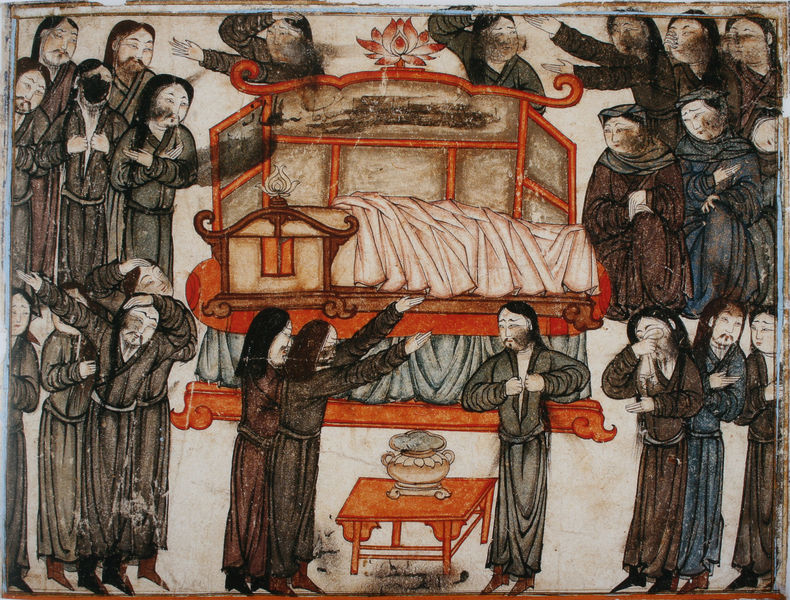
Titel: Beweinung eines Herrschers
Standort: Berlin
Institution: Staatsbibliothek Preußischer Kulturbesitz, Orientabteilung
Schlagwörter: blau, feuer, mann, weiß, frauen, menschen, blume, braun, frau, frisur, grau, haar, kleid, kleider, männer, orange, schwarz, tisch, zeichnung, blüte, gürtel, rot, tuch, meschen, bärte, arme, falten, leiche, schale, tod, tot, tragen, trauer, gesten, hände, vorhang, gewand, haare, kutte, tücher, gewänder, vase, topf, japan, papier, haltung, figuren, zopf, wandmalerei, paravent, bett, foto, gefäß, religion, weinen, asien, viele, asiatisch, beten, zeremonie, china, beerdigung, begräbnis, sarg, grab, totenbett, leid, romanik, segen, weihrauch, mönch, mönche, umhänge, kutten, opferung, fresko, trauern, trauernde, träger, schrein, urne, tränen, ritual, klagen, decken, ahnen, lotus, buchmalerei, aufbahrung, bestattung, klage, mongolei, mongolen, chinesen, asiaten, preisen, beschwören, lotusblüte, orot, truer, aufklappbild, asiatscih#, ahn